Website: lowes
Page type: billing-address
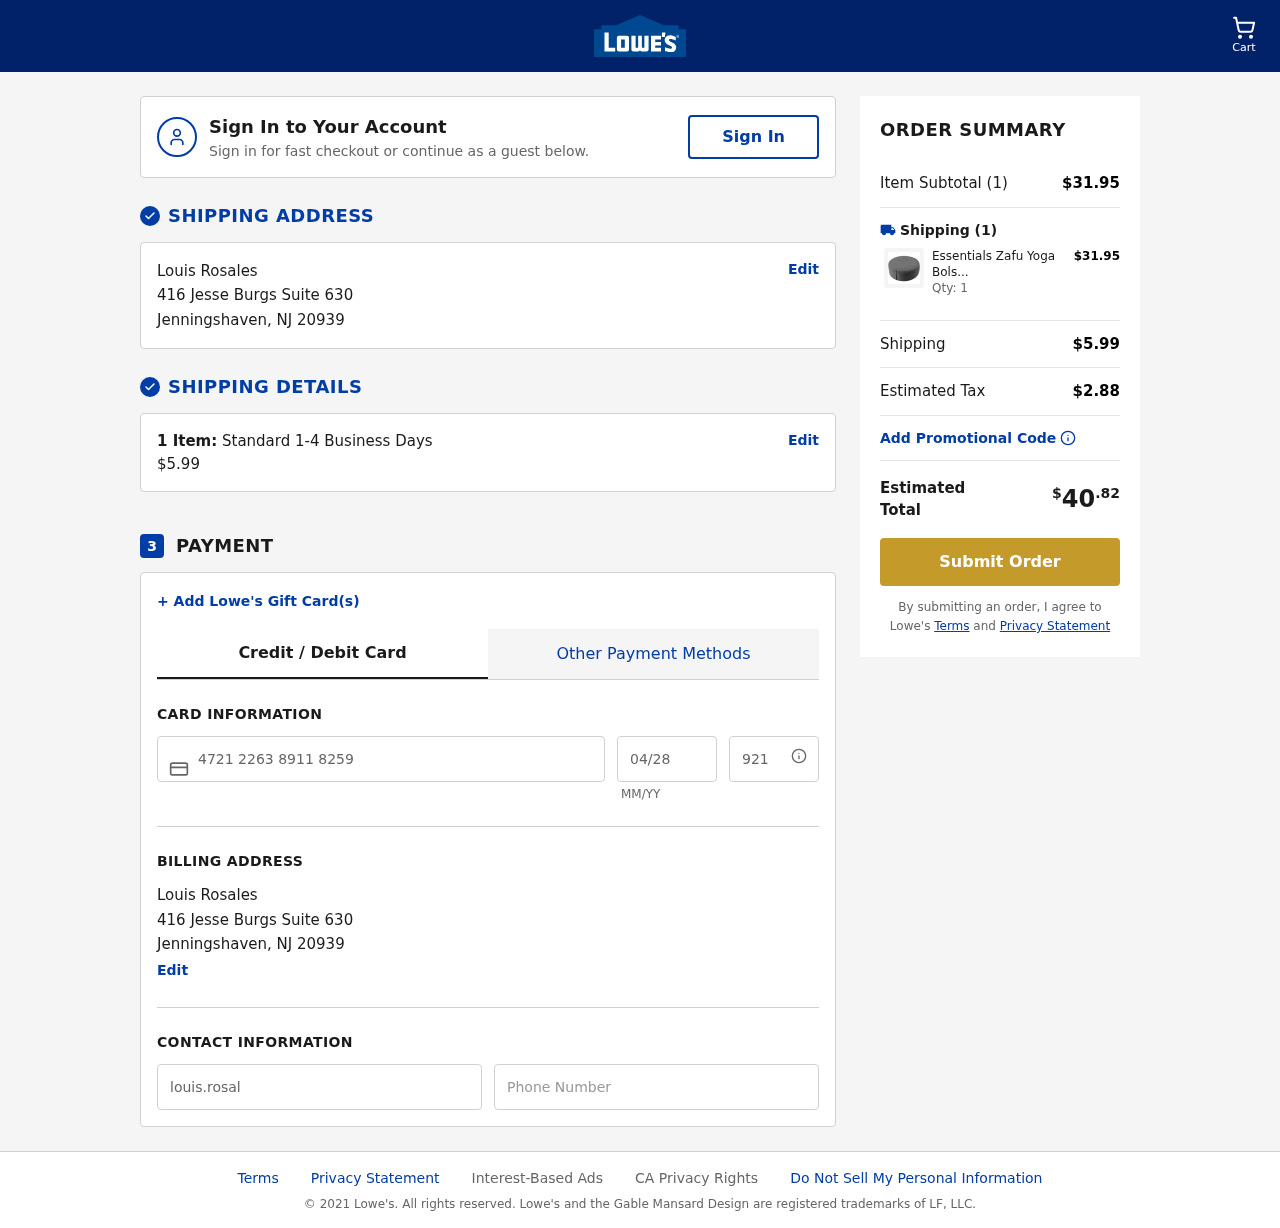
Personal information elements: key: PII_CARD_CVV
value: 921
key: PII_CARD_EXPIRY
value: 04/28
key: PII_CARD_NUMBER
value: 4721 2263 8911 8259
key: PII_CITY
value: Jenningshaven
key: PII_EMAIL
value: louis.rosales@hotmail.com
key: PII_FULLNAME
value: Louis Rosales
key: PII_PHONE
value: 4676051741
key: PII_POSTCODE
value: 20939
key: PII_STATE_ABBR
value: NJ
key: PII_STREET
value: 416 Jesse Burgs Suite 630
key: PII_FULLNAME2
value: Louis Rosales
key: PII_STREET2
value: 416 Jesse Burgs Suite 630
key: PII_CITY2
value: Jenningshaven
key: PII_STATE_ABBR2
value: NJ
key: PII_POSTCODE2
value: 20939
Product elements: key: PRODUCT1_NAME
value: Essentials Zafu Yoga Bolster Pillow (Grey)
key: PRODUCT1_PRICE
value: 31.95
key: PRODUCT1_QUANTITY
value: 1
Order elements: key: ORDER_NUM_ITEMS
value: Cart
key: ORDER_NUM_ITEMS
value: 1 Item:
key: ORDER_NUM_ITEMS
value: Item Subtotal (1)
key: ORDER_SHIPPING_COST
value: $5.99
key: ORDER_SUBTOTAL
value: $31.95
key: ORDER_TAX
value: $2.88
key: ORDER_TOTAL
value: $40.82